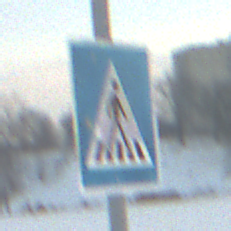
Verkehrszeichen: FussgaengerueberwegLinks
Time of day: SunriseSunset
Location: Outdoor (Nature)
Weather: PartlyCloudy
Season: NotSpecified
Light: Natural